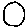
Label: circle